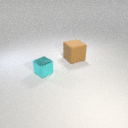
small cyan metal cube in front of large brown rubber cube